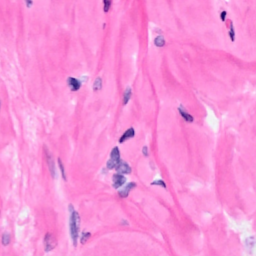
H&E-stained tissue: Breast